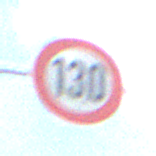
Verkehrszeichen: Geschwindigkeit130
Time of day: Midday
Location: Outdoor (Nature)
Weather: PartlyCloudy
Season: NotSpecified
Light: Natural